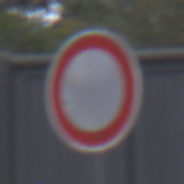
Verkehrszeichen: VerbotFahrzeugeAllerArt
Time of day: MorningAfternoon
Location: Outdoor (Urban)
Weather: Overcast
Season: NotSpecified
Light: Natural